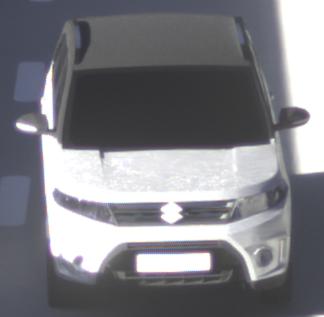
Make: Suzuki
Model: Vitara 1.6
Detailed model: Vitara (LY)
Model produced from: 2015/04
Model produced until: 2018/08
Doors: 5
Color: white
Road condition: dry road
Daytime: sunrise or sunset
Contrast: medium contrast